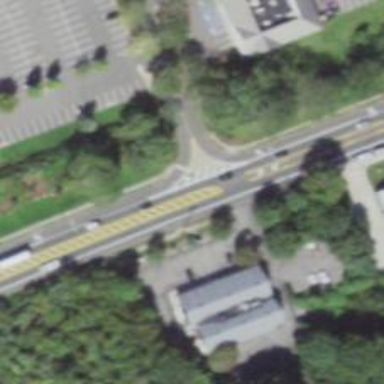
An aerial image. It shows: Unmarked crossing on footway.